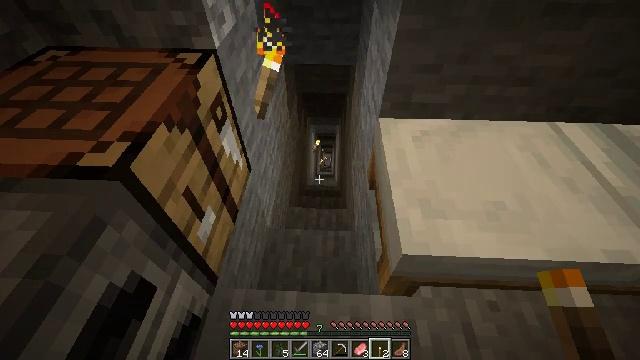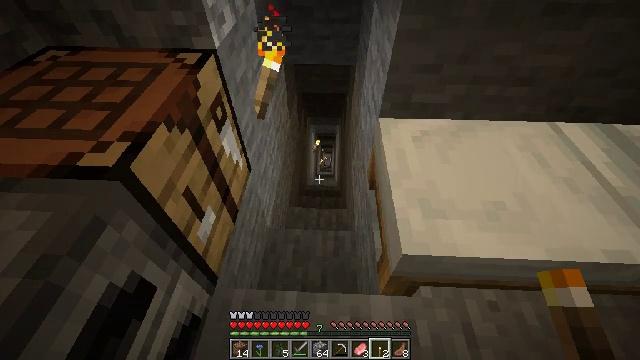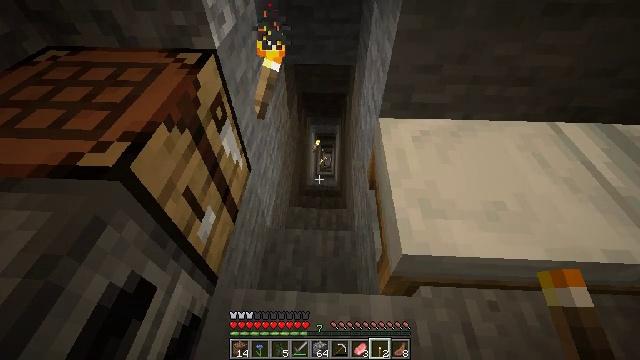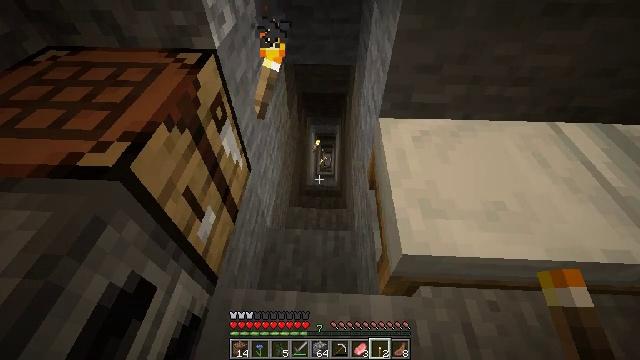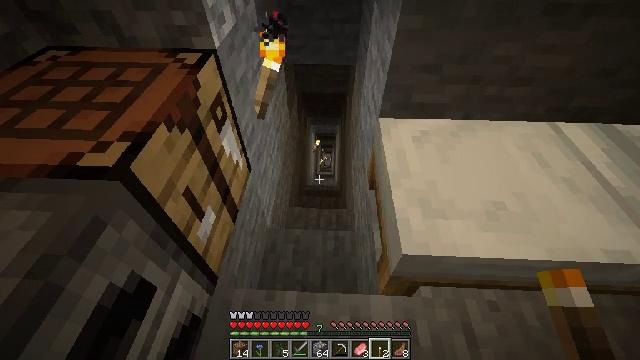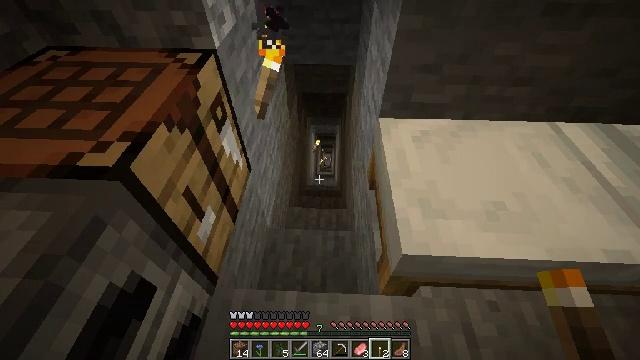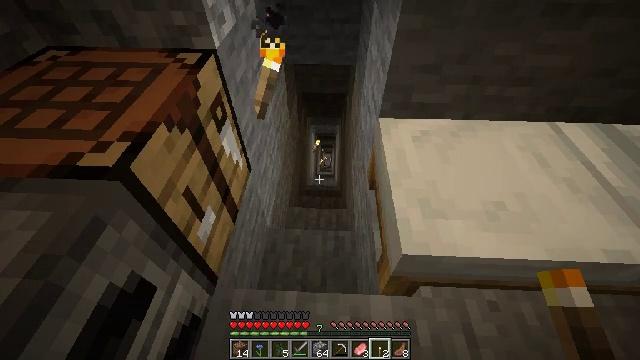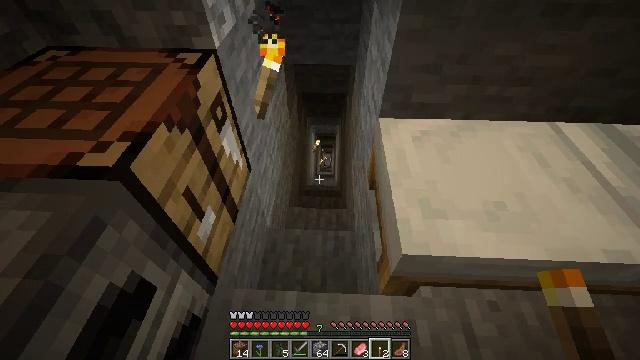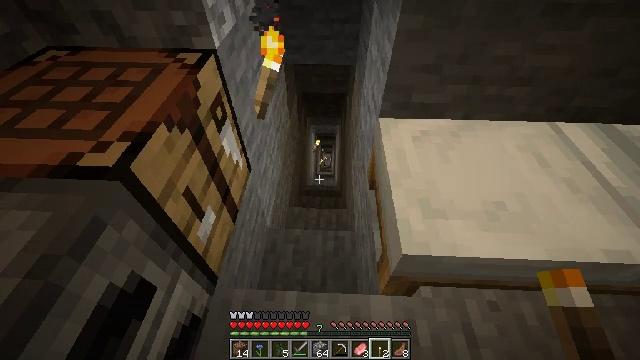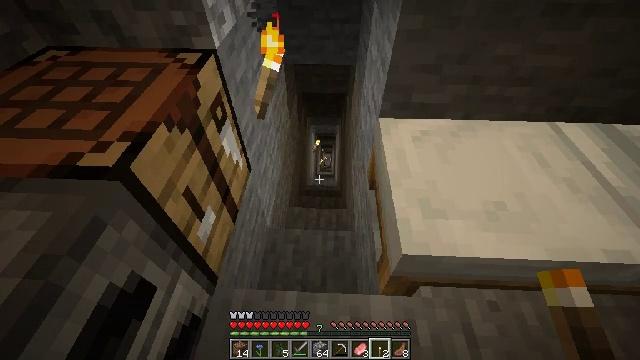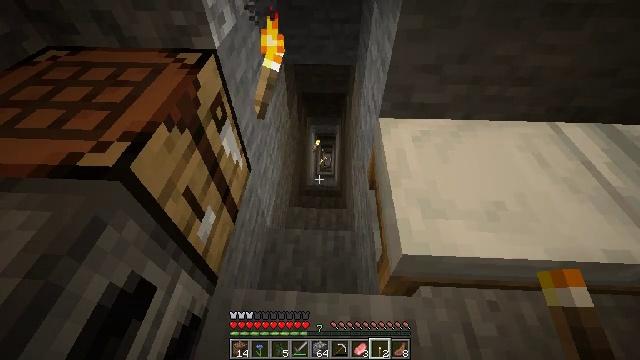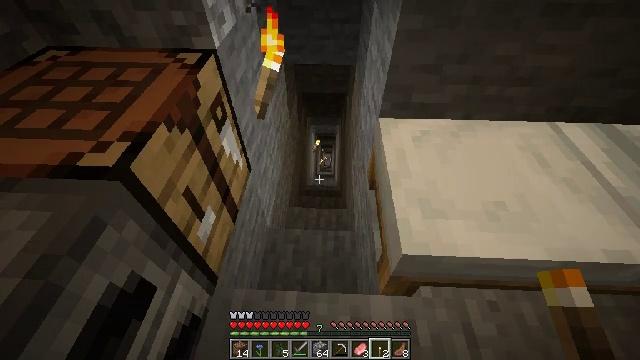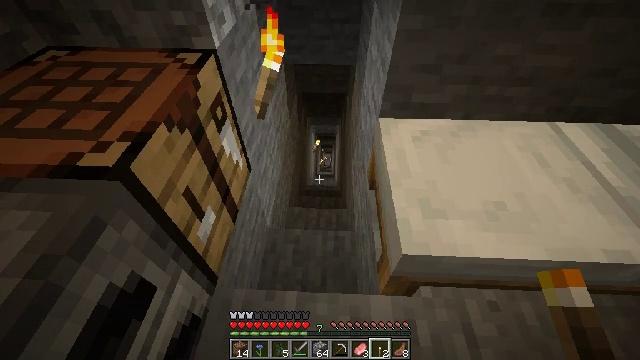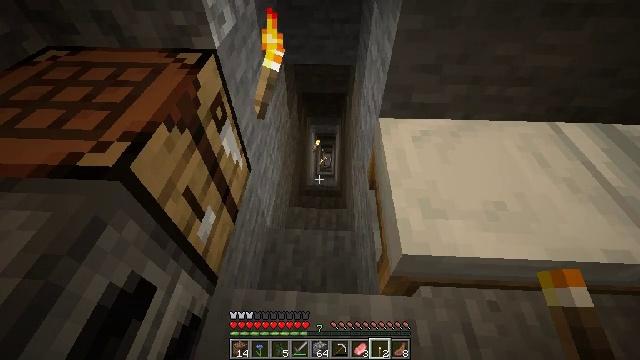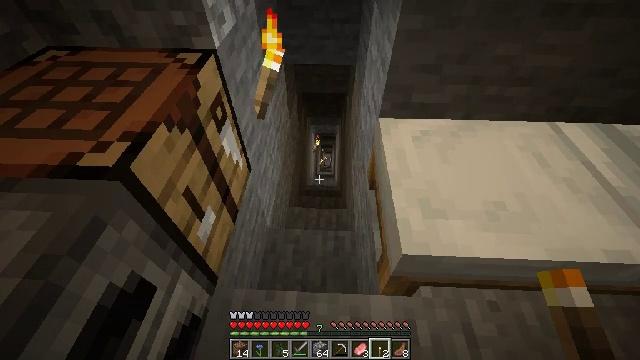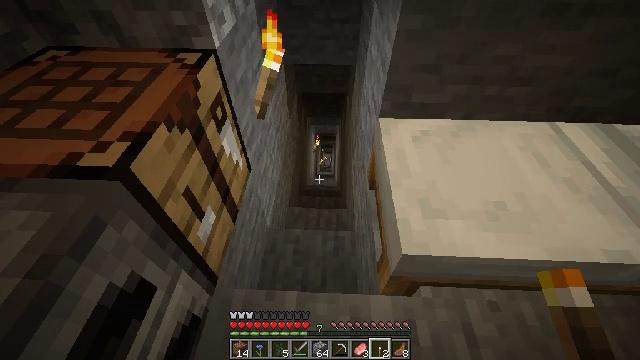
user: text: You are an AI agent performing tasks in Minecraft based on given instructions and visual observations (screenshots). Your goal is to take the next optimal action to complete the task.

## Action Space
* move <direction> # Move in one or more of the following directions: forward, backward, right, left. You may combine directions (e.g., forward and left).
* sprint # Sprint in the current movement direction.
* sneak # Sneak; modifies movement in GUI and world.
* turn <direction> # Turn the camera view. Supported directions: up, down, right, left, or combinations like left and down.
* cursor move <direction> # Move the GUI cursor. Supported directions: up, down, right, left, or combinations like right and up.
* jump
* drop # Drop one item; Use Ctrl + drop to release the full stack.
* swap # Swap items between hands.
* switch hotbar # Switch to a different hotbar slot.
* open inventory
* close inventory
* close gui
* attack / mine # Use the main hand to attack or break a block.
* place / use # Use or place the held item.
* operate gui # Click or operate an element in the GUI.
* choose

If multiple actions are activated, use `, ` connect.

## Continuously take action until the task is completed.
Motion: motion action
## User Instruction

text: Combine cobblestone to craft cobblestone stairs.
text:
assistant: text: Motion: no_op
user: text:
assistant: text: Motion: no_op
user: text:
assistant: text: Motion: no_op
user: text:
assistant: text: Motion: no_op
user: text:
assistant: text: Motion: no_op
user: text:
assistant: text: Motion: no_op
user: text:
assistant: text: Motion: no_op
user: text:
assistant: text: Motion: no_op
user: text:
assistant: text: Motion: no_op
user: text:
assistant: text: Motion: no_op
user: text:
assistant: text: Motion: no_op
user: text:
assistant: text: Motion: no_op
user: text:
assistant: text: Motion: no_op
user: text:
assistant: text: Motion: no_op
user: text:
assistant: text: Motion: no_op
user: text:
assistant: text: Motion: no_op
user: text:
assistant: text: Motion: no_op
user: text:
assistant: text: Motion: no_op
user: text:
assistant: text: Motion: no_op
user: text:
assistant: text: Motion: no_op
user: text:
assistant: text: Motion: no_op
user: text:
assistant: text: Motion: no_op
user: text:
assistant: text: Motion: no_op
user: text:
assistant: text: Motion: no_op
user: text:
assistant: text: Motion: no_op
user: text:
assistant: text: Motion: no_op
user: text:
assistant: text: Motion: no_op
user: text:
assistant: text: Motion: no_op
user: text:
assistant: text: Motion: no_op
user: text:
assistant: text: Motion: no_op